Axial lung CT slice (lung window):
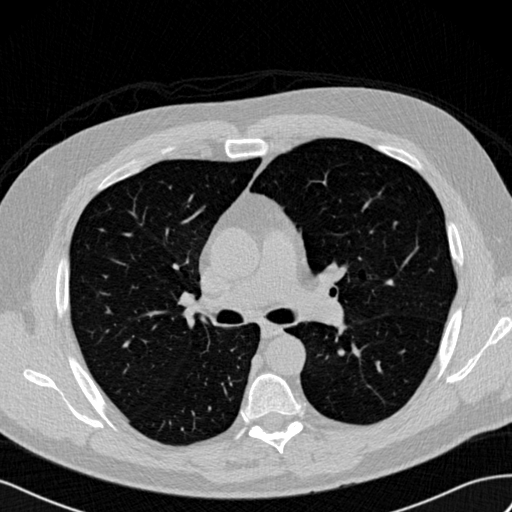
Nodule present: no